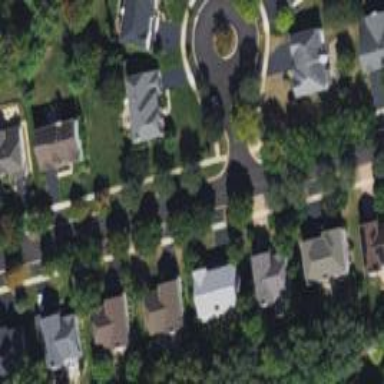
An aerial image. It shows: Residential road with separate asphalt sidewalk.